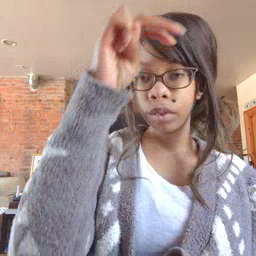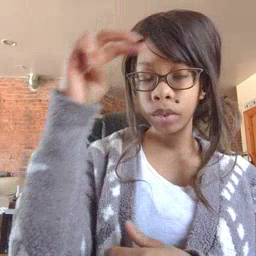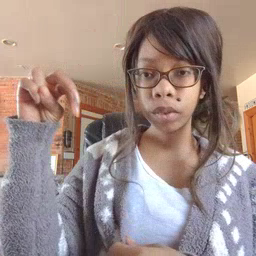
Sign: stairs